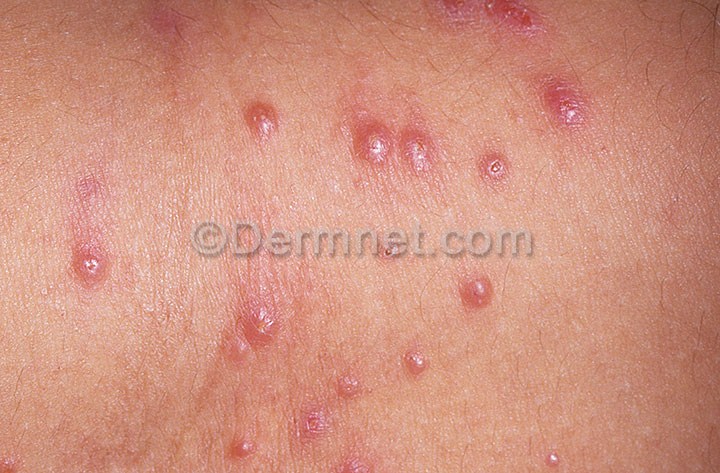
Disease: Herpes HPV and other STDs Photos